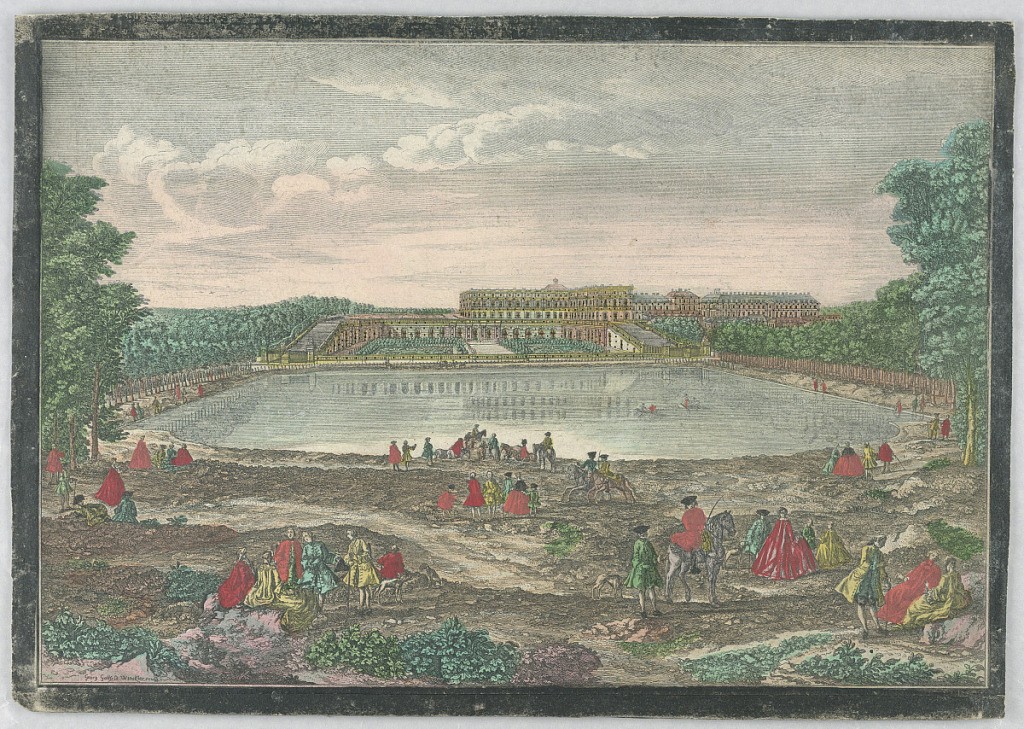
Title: Peep-Show Print, View of the Bassin des Suisses, Versailles
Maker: Georg Gottfried Winckler, German, 1710 - 1786
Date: ca. 1775
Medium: Engraving, brush and watercolor on paper
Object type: Print
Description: Figures are seen in the foreground, with the artificial lake in the middle distance and the chateau in the far distance. Windows of the chateau pricked. Verso covered with a strip of red colored paper.